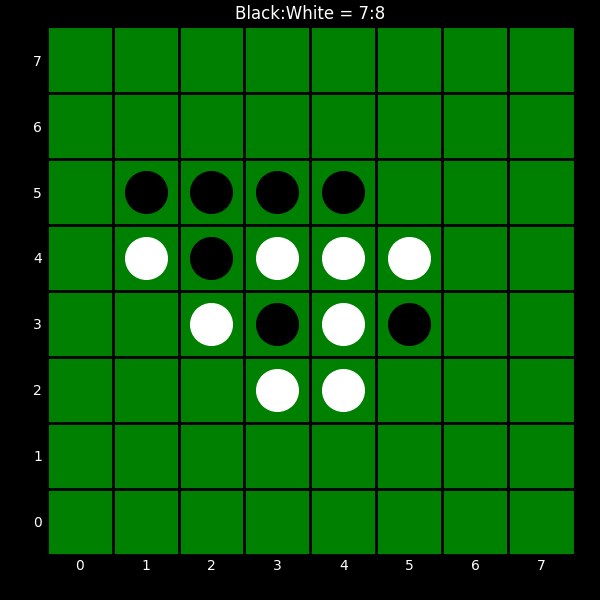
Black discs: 7
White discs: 8